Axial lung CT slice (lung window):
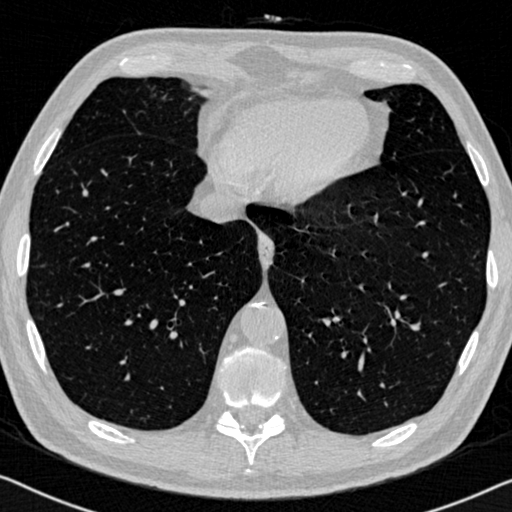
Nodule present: no